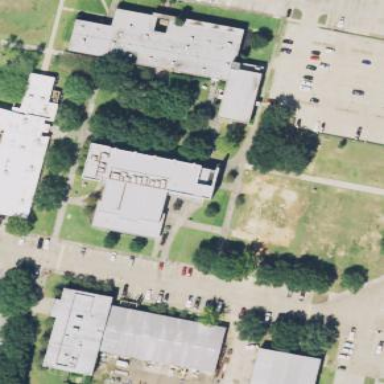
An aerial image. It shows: Building that serves as library.